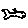
Label: fish